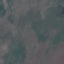
Label: HerbaceousVegetation